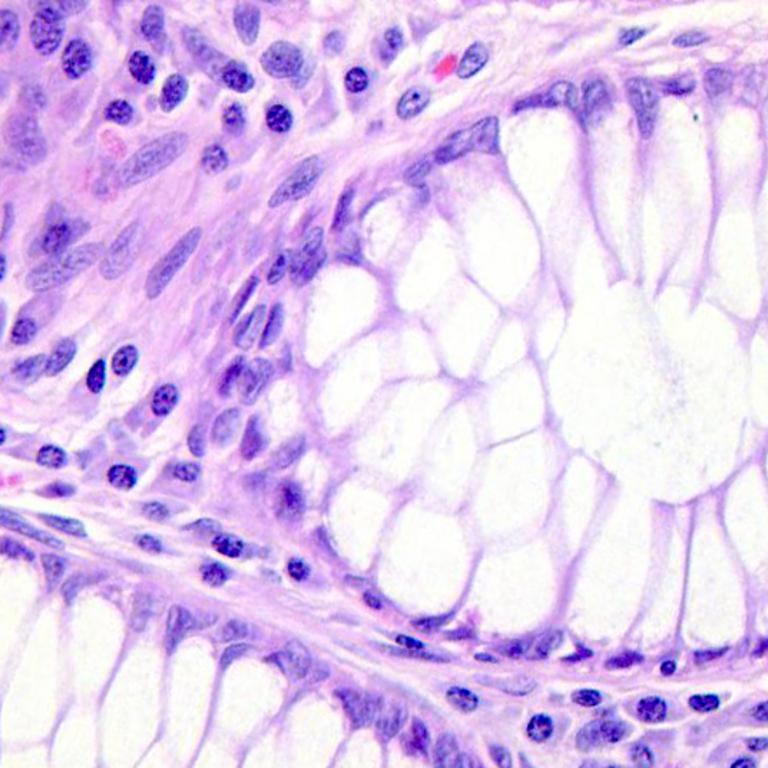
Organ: colon
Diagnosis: benign